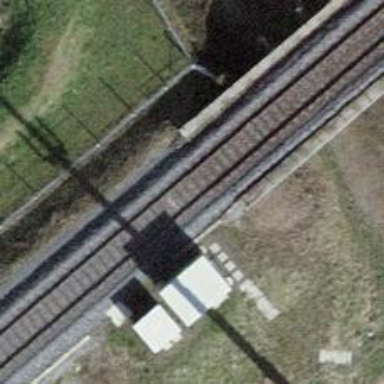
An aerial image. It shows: Bridge over railway with electrified contact lines.